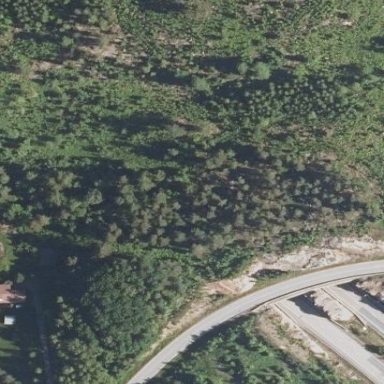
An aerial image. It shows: Evergreen woodland with needle-leaved trees.